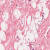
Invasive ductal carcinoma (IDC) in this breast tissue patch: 0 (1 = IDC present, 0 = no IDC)